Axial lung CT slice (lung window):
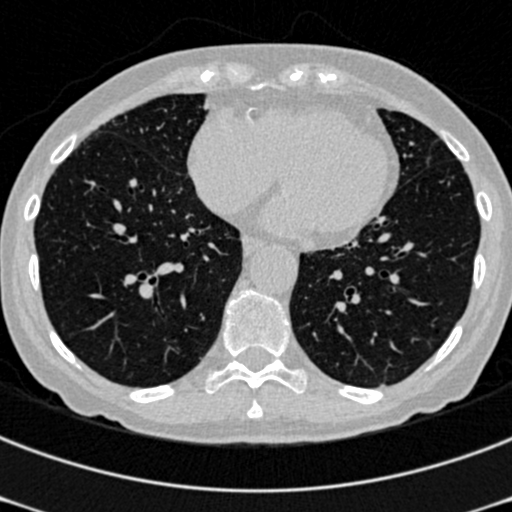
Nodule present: no